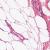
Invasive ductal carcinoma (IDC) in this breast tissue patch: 0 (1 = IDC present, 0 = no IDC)